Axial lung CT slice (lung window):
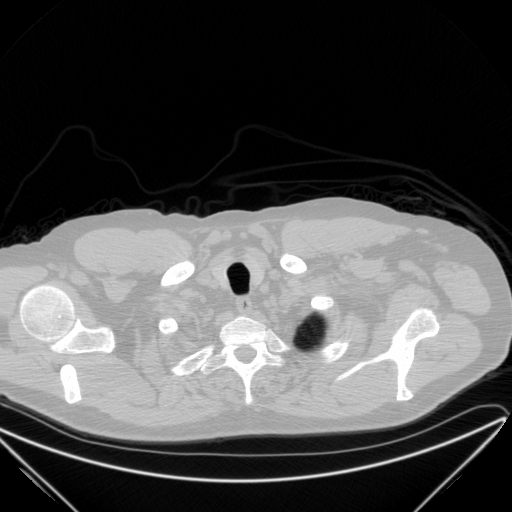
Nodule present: no